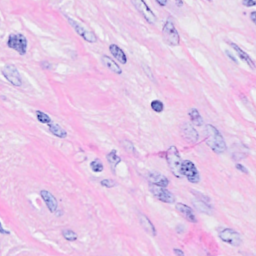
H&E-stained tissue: Breast